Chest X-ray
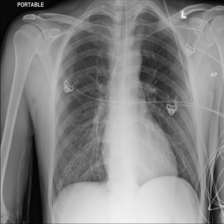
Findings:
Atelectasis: negative
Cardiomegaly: negative
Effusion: negative
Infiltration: negative
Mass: negative
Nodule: negative
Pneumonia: negative
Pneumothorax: negative
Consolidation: negative
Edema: negative
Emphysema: negative
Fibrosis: negative
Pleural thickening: negative
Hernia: negative